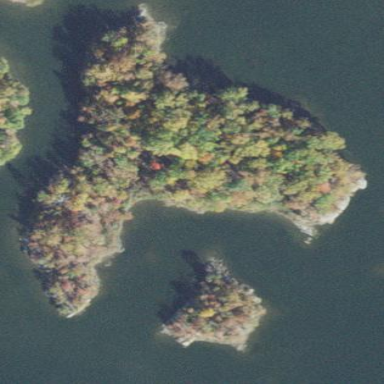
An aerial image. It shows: Island.